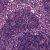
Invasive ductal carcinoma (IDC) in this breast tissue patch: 0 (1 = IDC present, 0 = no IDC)